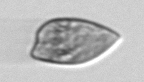
Label: Prorocentrum_dentatum